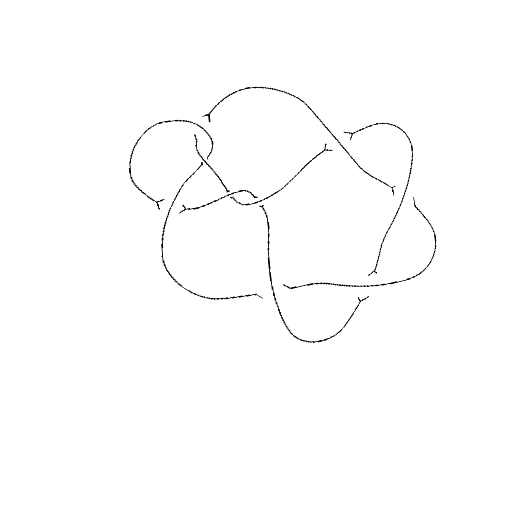
Crossing number: 9